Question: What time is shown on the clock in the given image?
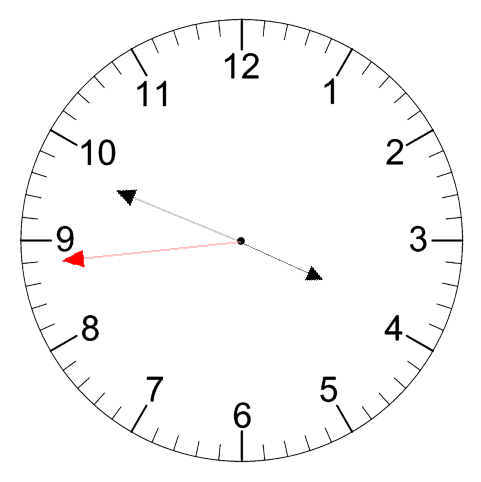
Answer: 03:48:44